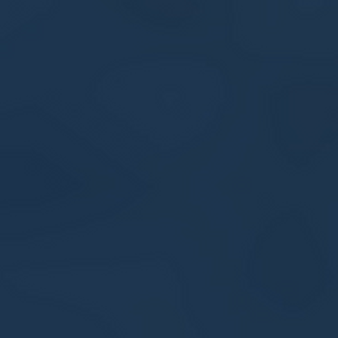
Label: other